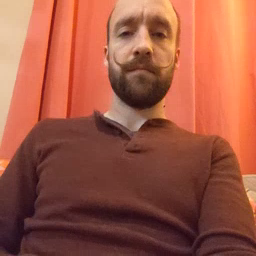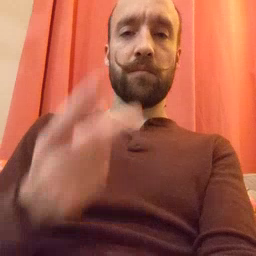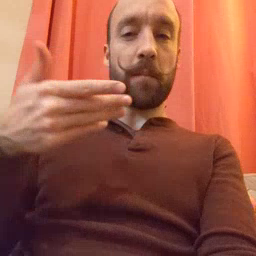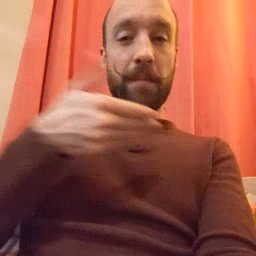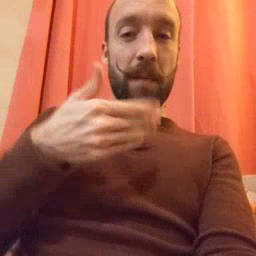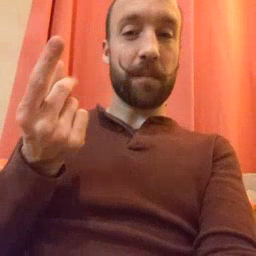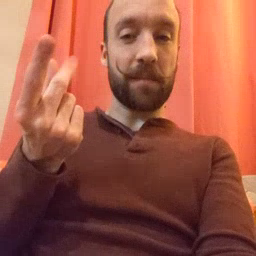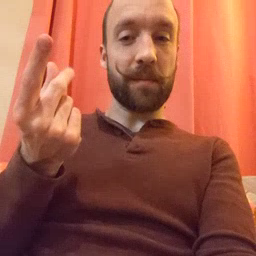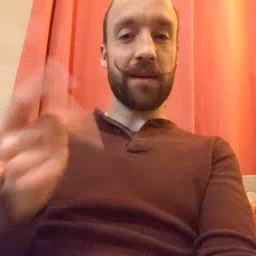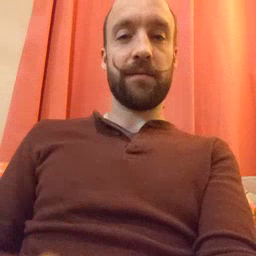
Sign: puppy